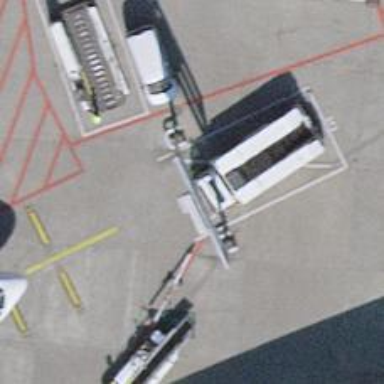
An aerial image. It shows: Airport parking position.